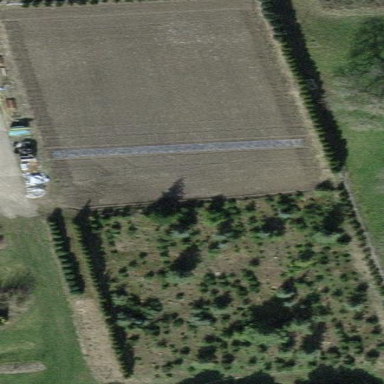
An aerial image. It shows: Plant nursery.